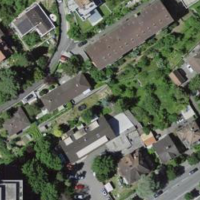
EUNIS habitat code: 55
Species observed at this site:
Chelidonium majus
Raphanus raphanistrum